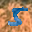
Label: 5